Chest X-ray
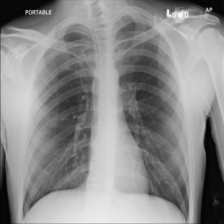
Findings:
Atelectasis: negative
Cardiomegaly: negative
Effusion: negative
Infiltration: negative
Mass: negative
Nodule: negative
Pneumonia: negative
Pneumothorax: negative
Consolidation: negative
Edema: negative
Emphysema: negative
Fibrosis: negative
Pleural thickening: negative
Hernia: negative